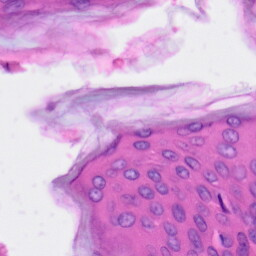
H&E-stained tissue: Skin